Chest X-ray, PA view. Patient: 57 years old, sex F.
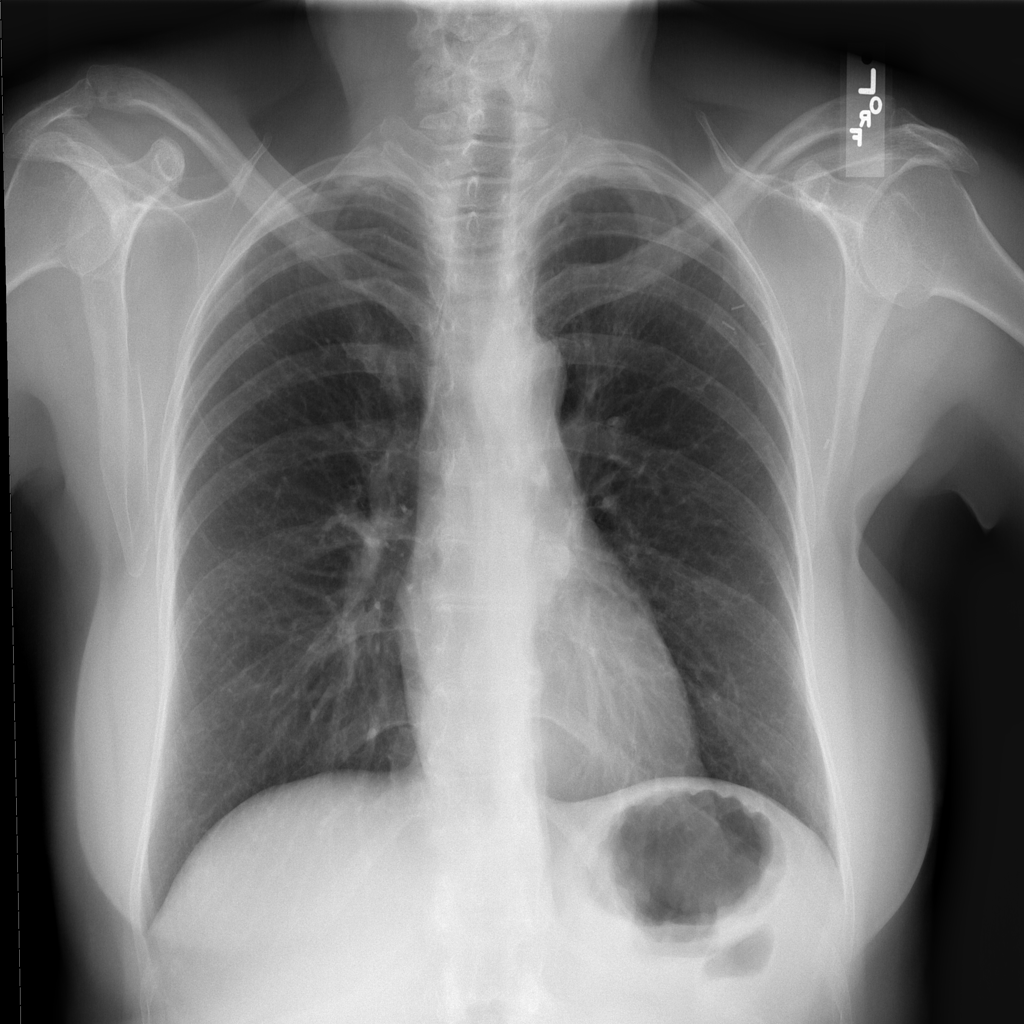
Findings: No Finding